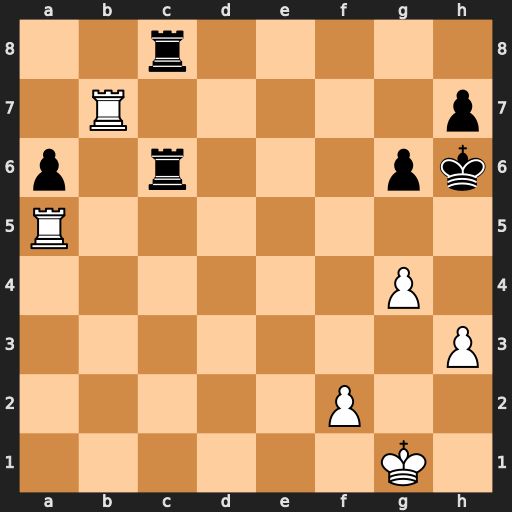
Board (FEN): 2r5/1R5p/p1r3pk/R7/6P1/7P/5P2/6K1
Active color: w
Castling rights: -
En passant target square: -
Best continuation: g5+ Kh5 Rxh7#